Question: Picture of excel file:

Need help with a formula or program to help automate data collection in an excel file. Example picture in the link above. I need to sum the hours for the tasks and default under department B only. Or under any department. So if done correctly based on the picture, the sum (tasks + default) for department B should equal 90.07, department A should equal 1.83, and department C should equal 166.68.
-Thanks, Justin
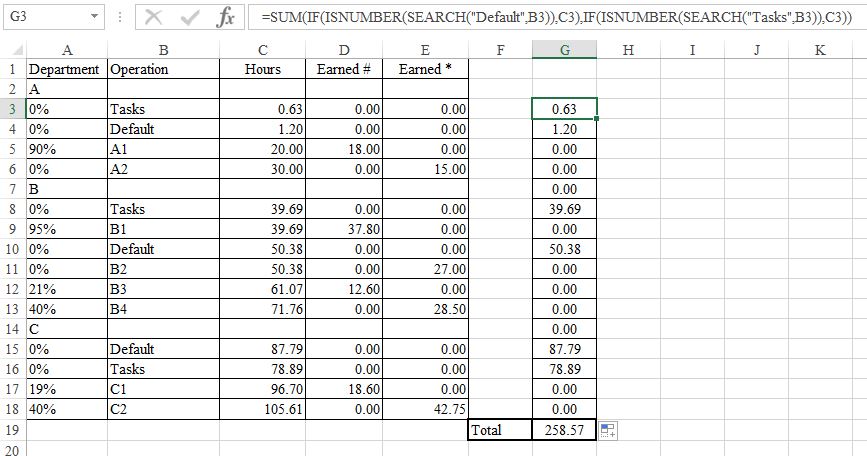
Answer: Put this formula in D2 and fill down.
<URL>